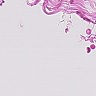
Metastatic tissue present: no